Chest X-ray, PA view. Patient: 51 years old, sex F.
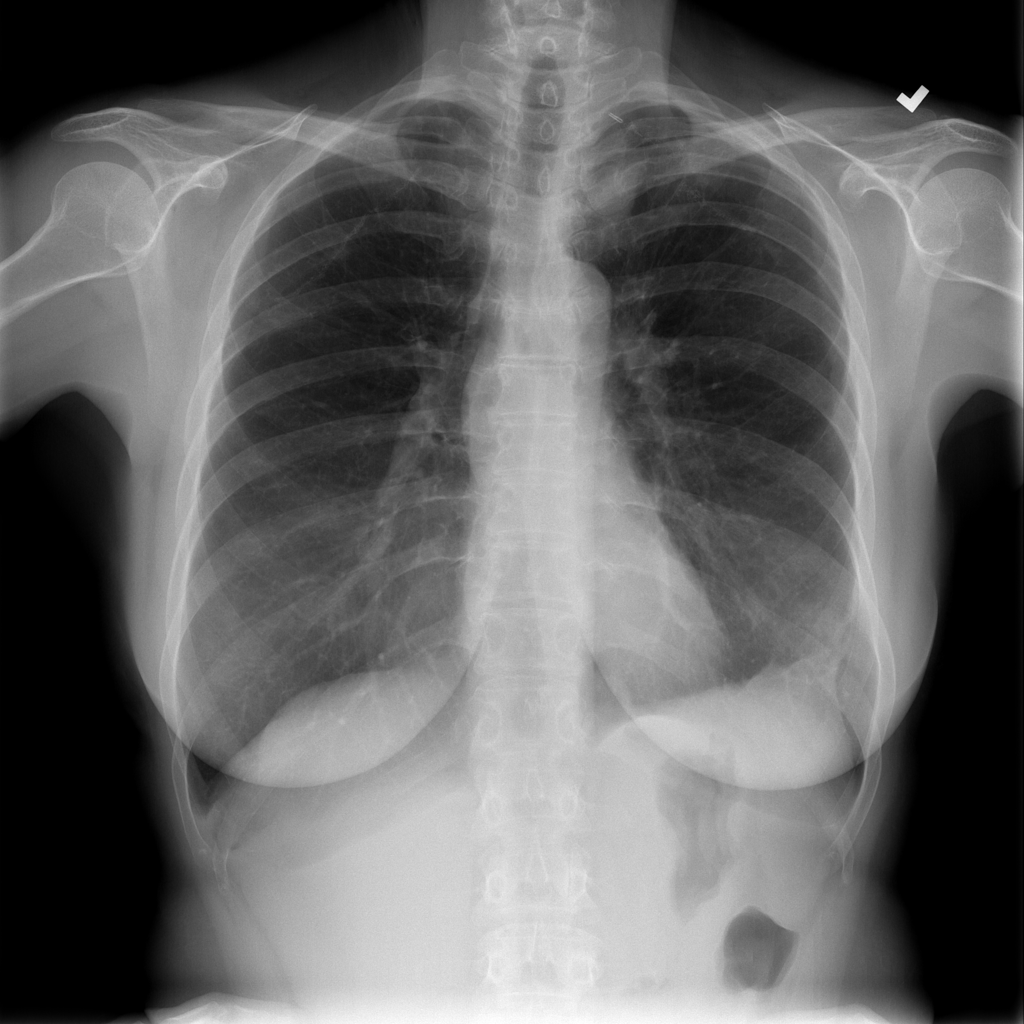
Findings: No Finding